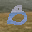
Label: 0